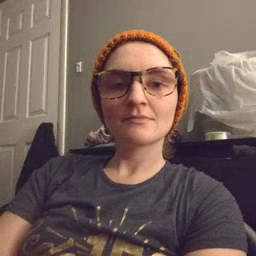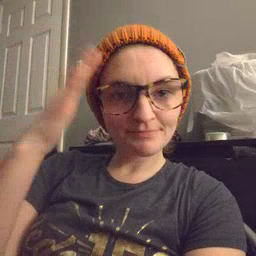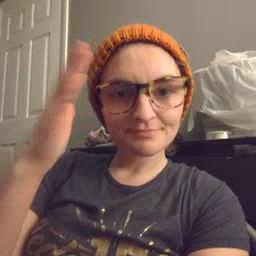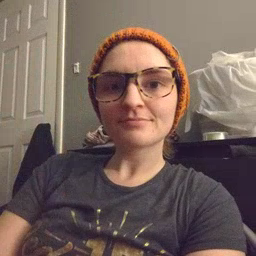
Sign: hat